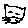
Label: cat